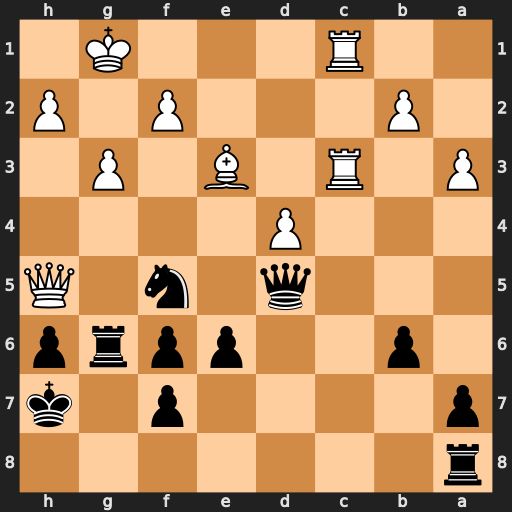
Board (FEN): r7/p4p1k/1p2pprp/3q1n1Q/3P4/P1R1B1P1/1P3P1P/2R3K1
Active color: b
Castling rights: -
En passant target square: -
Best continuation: Nxe3 Qxd5 Nxd5